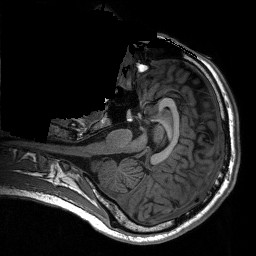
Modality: T1w
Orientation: axial
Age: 21
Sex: male
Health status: healthy
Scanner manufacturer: siemens
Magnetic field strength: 3 T
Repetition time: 3.2 s